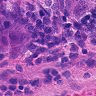
Metastatic tissue present: yes